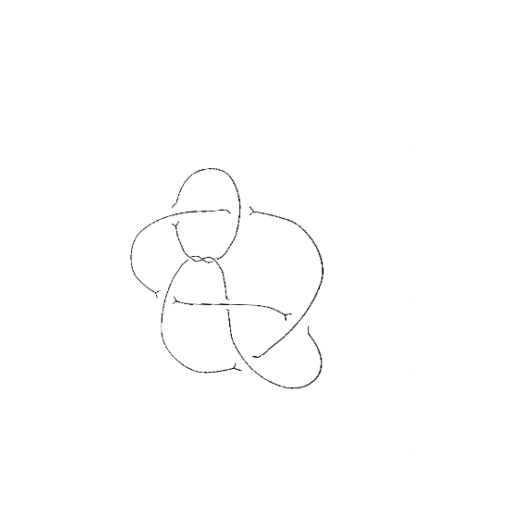
Crossing number: 9